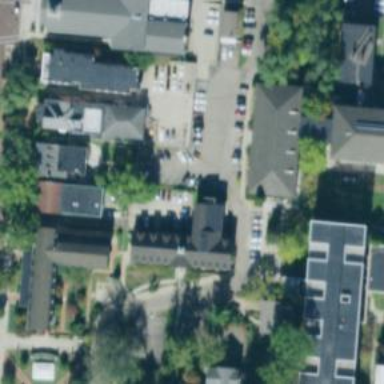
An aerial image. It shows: Pharmacy providing healthcare services.